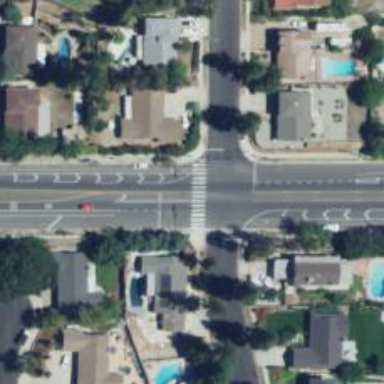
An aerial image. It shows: Marked road crossing.